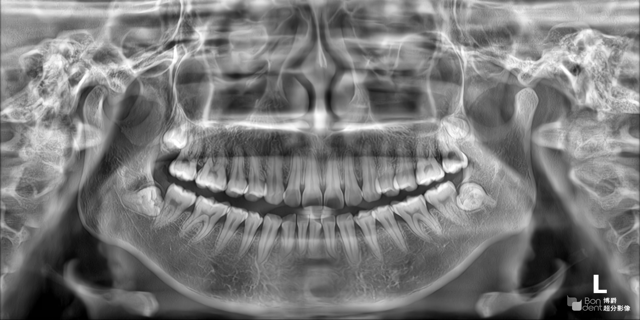
adult